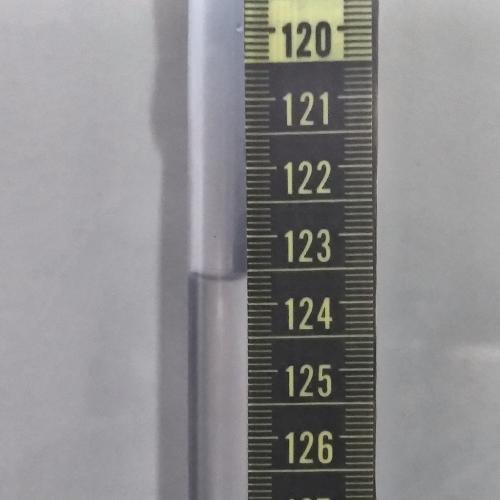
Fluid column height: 123.6 cm